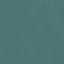
Land use / land cover: SeaLake